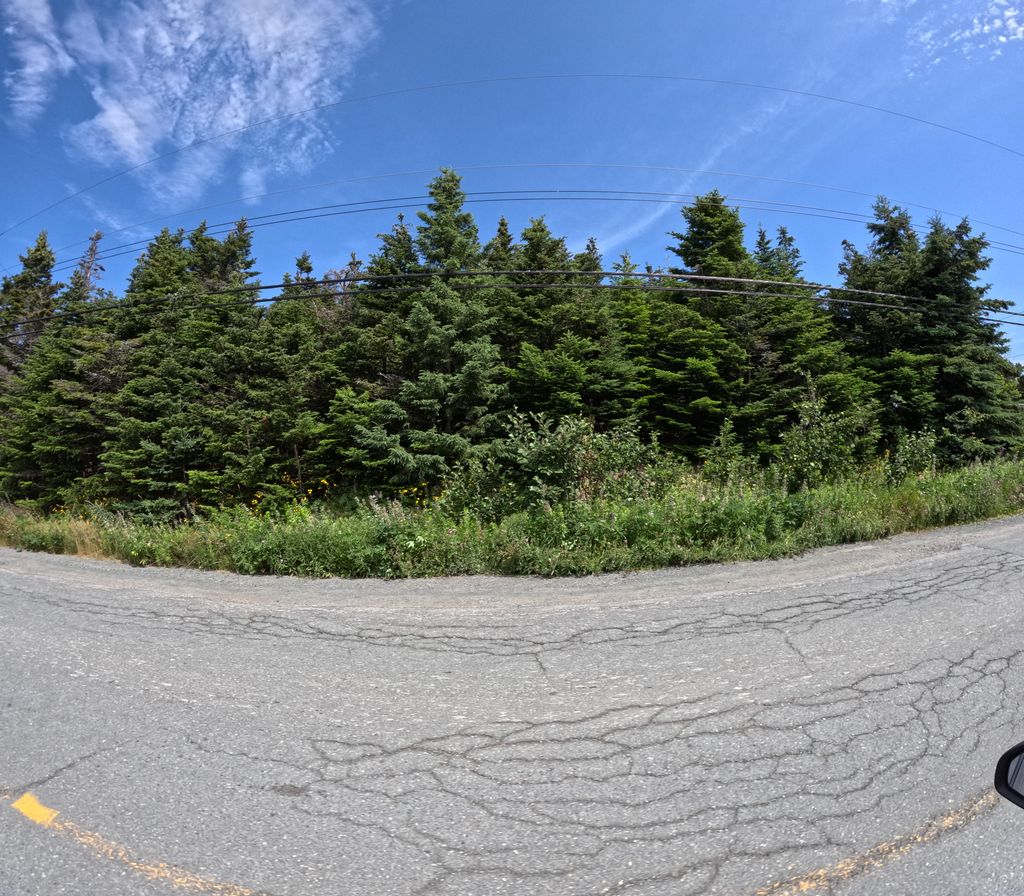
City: st_johns